Question: I'm sorry if the title is a little bit vague; I am not sure how to put my concern into words. I am a beginner in Python and I am making a Boggle/Word Search game.

I would like the board to stay in the same place/not get pushed back by the user inputs.
I tried opening a '.txt' file in via Notepad but the code stops once the txt file is open; any help with this will do.
I wonder if it is also possible to make python open a new window/console to display the board while the other console goes on and executes the original code.
Finally, ?
I would like the line to be empty once the user submits their answer. I've tried making a GUI with tkinter but it was too difficult for me due to the number of pages that I made and that I really have no idea how to use it.
Thank you!
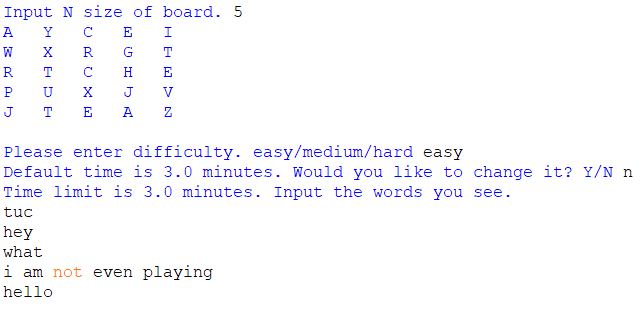
Answer: You have three possible solutions:
1. reprint the whole screen as you want it displayed after user input
2. create a GUI, where you have a lot more control over what is displayed
3. if on Unix you can try using curses
Since, you've already tried tkinter, then the GUI route seems a no-go route for you currently. So you may have similar problems with curses as well. As such, I'd recommend sticking to just reprinting your screen as you want it. You'll end up with a history of previous boards and guesses, but it's an easy way to control what the screen looks like.
eg.
'''
def mainloop(board, words, time_limit):
correct_guesses = []
print_board(board)
while not solved(words, correct_guesses) and now() < time_limit:
word = get_user_guess()
if word in words and word not in correct_guesses:
correct_guesses.append(word)
print('correct!
')
else:
print('wrong!
')
if solved(words, correct_guesses):
print('complete!')
else:
print('times up!')
'''
You'll end up with something like:
'''
E B C D
C F G H
I J K L
M N O P
your guess: mouse
wrong!
E B C D
C F G H
I J K L
M N O P
your guess: mice
correct!
complete!
'''
If you want to try 'curses' here is a basic script to get you started:
'''
import curses
def main(stdscr):
board = [
['E', 'B', 'C', 'D'],
['C', 'F', 'G', 'H'],
['I', 'J', 'K', 'L'],
['M', 'N', 'O', 'P'],
]
curses.echo() # we want to see user input on screen
user_guess_prompt = 'your guess: '
guess_line = len(board) + 1 + 2
guess_column = len(user_guess_prompt)
max_guess_size = 15
guess = None
while guess != 'q':
# clear the entire screen
stdscr.clear()
# a bit of help on how to quit (unlike print, we have to add our own new lines)
stdscr.addstr('enter q as a guess to exit
')
# print the board
for line in board:
stdscr.addstr(' '.join(line)+'
')
# tell the use about their previous guess
if guess == 'mice':
stdscr.addstr(guess + ' is correct!
')
elif guess is None:
stdscr.addstr('
')
else:
stdscr.addstr(guess + ' is wrong!
')
# prompt for the user's guess
stdscr.addstr(user_guess_prompt)
# tell curses to redraw the screen
stdscr.refresh()
# get user input with the cursor initially placed at the given line and column
guess = stdscr.getstr(guess_line, guess_column, max_guess_size).decode('ascii')
if __name__ == '__main__':
curses.wrapper(main)
'''